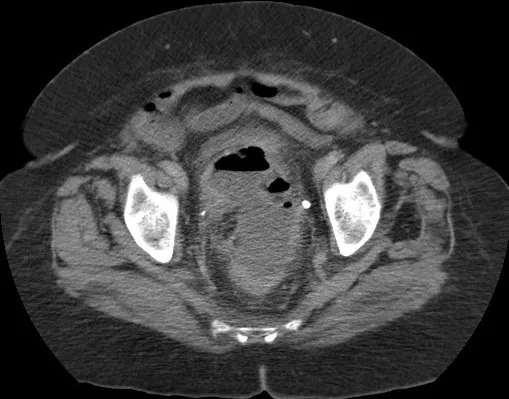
Computed tomography scan of the abdomen and pelvis (axial section) demonstrating the diverticular abscess extending anterior to rectum.
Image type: radiology (ct)